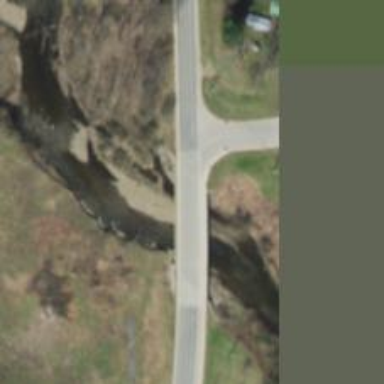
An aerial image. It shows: Tertiary road with bridge.